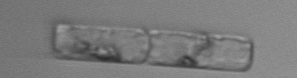
Label: Guinardia_delicatula